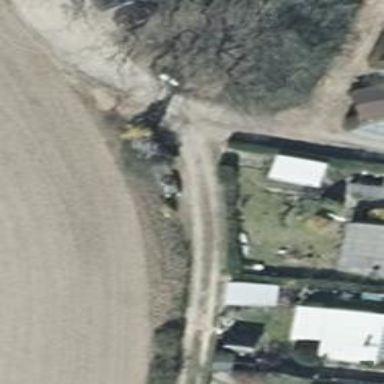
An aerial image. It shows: Driveway.